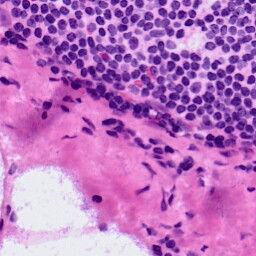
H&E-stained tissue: LymphNode